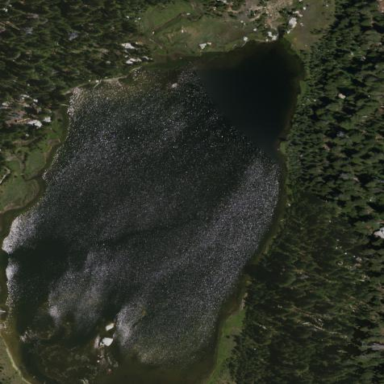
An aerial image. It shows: Serene lake.